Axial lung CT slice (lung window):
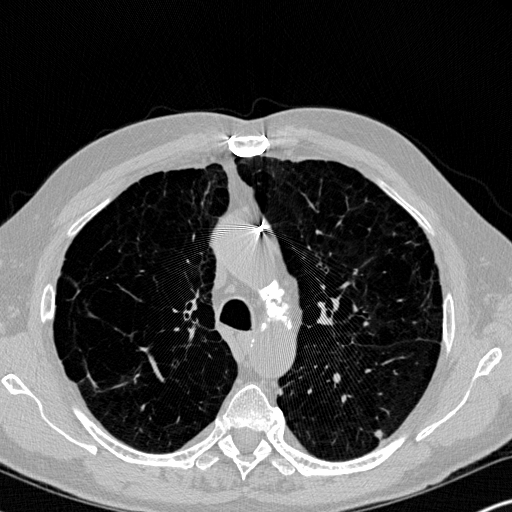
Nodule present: yes
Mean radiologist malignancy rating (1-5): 3